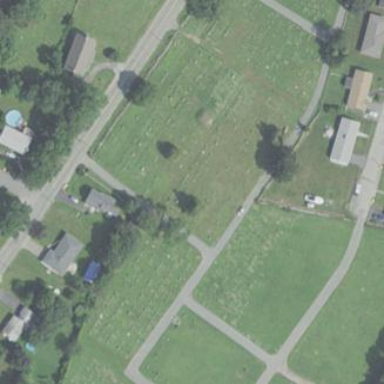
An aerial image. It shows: Cemetery that holds historical significance.